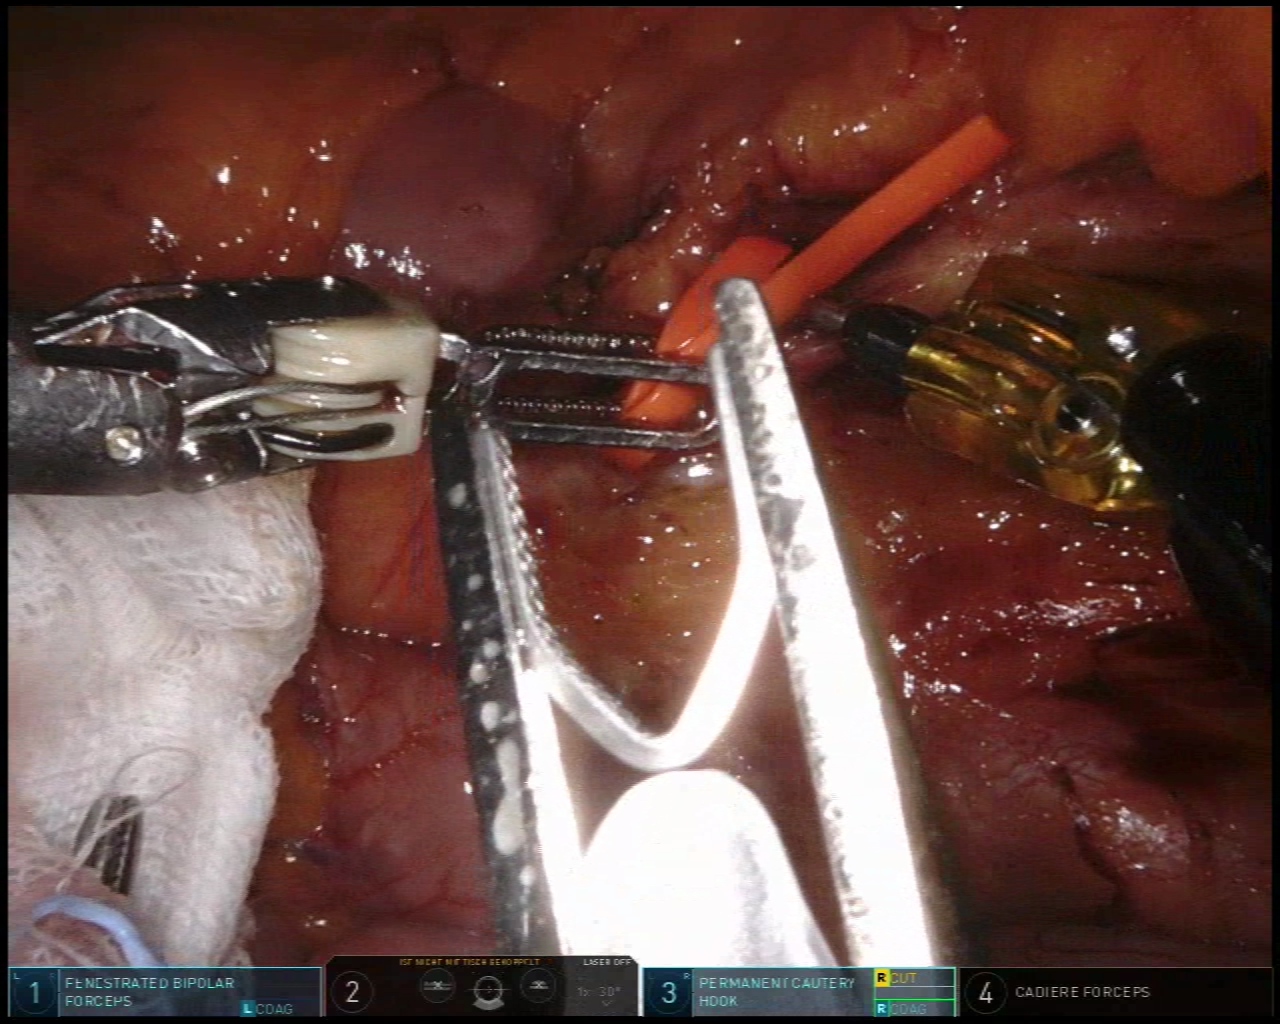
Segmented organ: inferior_mesenteric_artery
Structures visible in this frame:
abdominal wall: no
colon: no
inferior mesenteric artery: yes
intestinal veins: no
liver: no
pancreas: no
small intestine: yes
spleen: no
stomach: no
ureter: no
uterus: no
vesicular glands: no